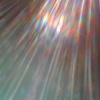
Label: sunburn